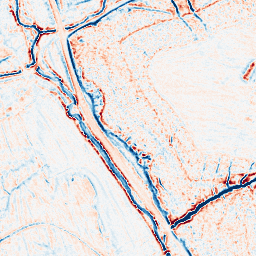
Category: edge_preserving
Decomposition family: bilateral
Decomposition parameters: d: 9
sigma_color: 25
sigma_space: 100
Upsampling method: edge_directed
Upsampling parameters: scale: 2
Upsampling scale: 2